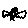
Label: bird